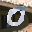
Label: 0